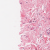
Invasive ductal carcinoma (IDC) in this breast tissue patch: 0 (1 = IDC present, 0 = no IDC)